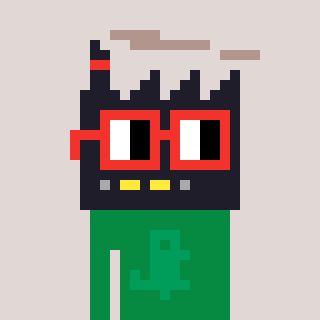
a pixel art character with square red glasses, a factory-shaped head and a green-colored body on a warm background